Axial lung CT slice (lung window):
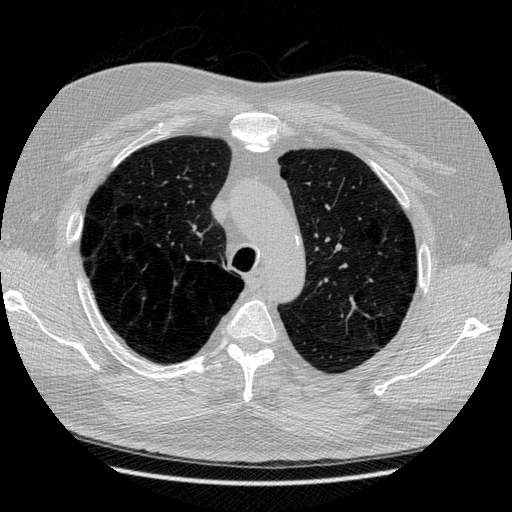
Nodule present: no